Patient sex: F
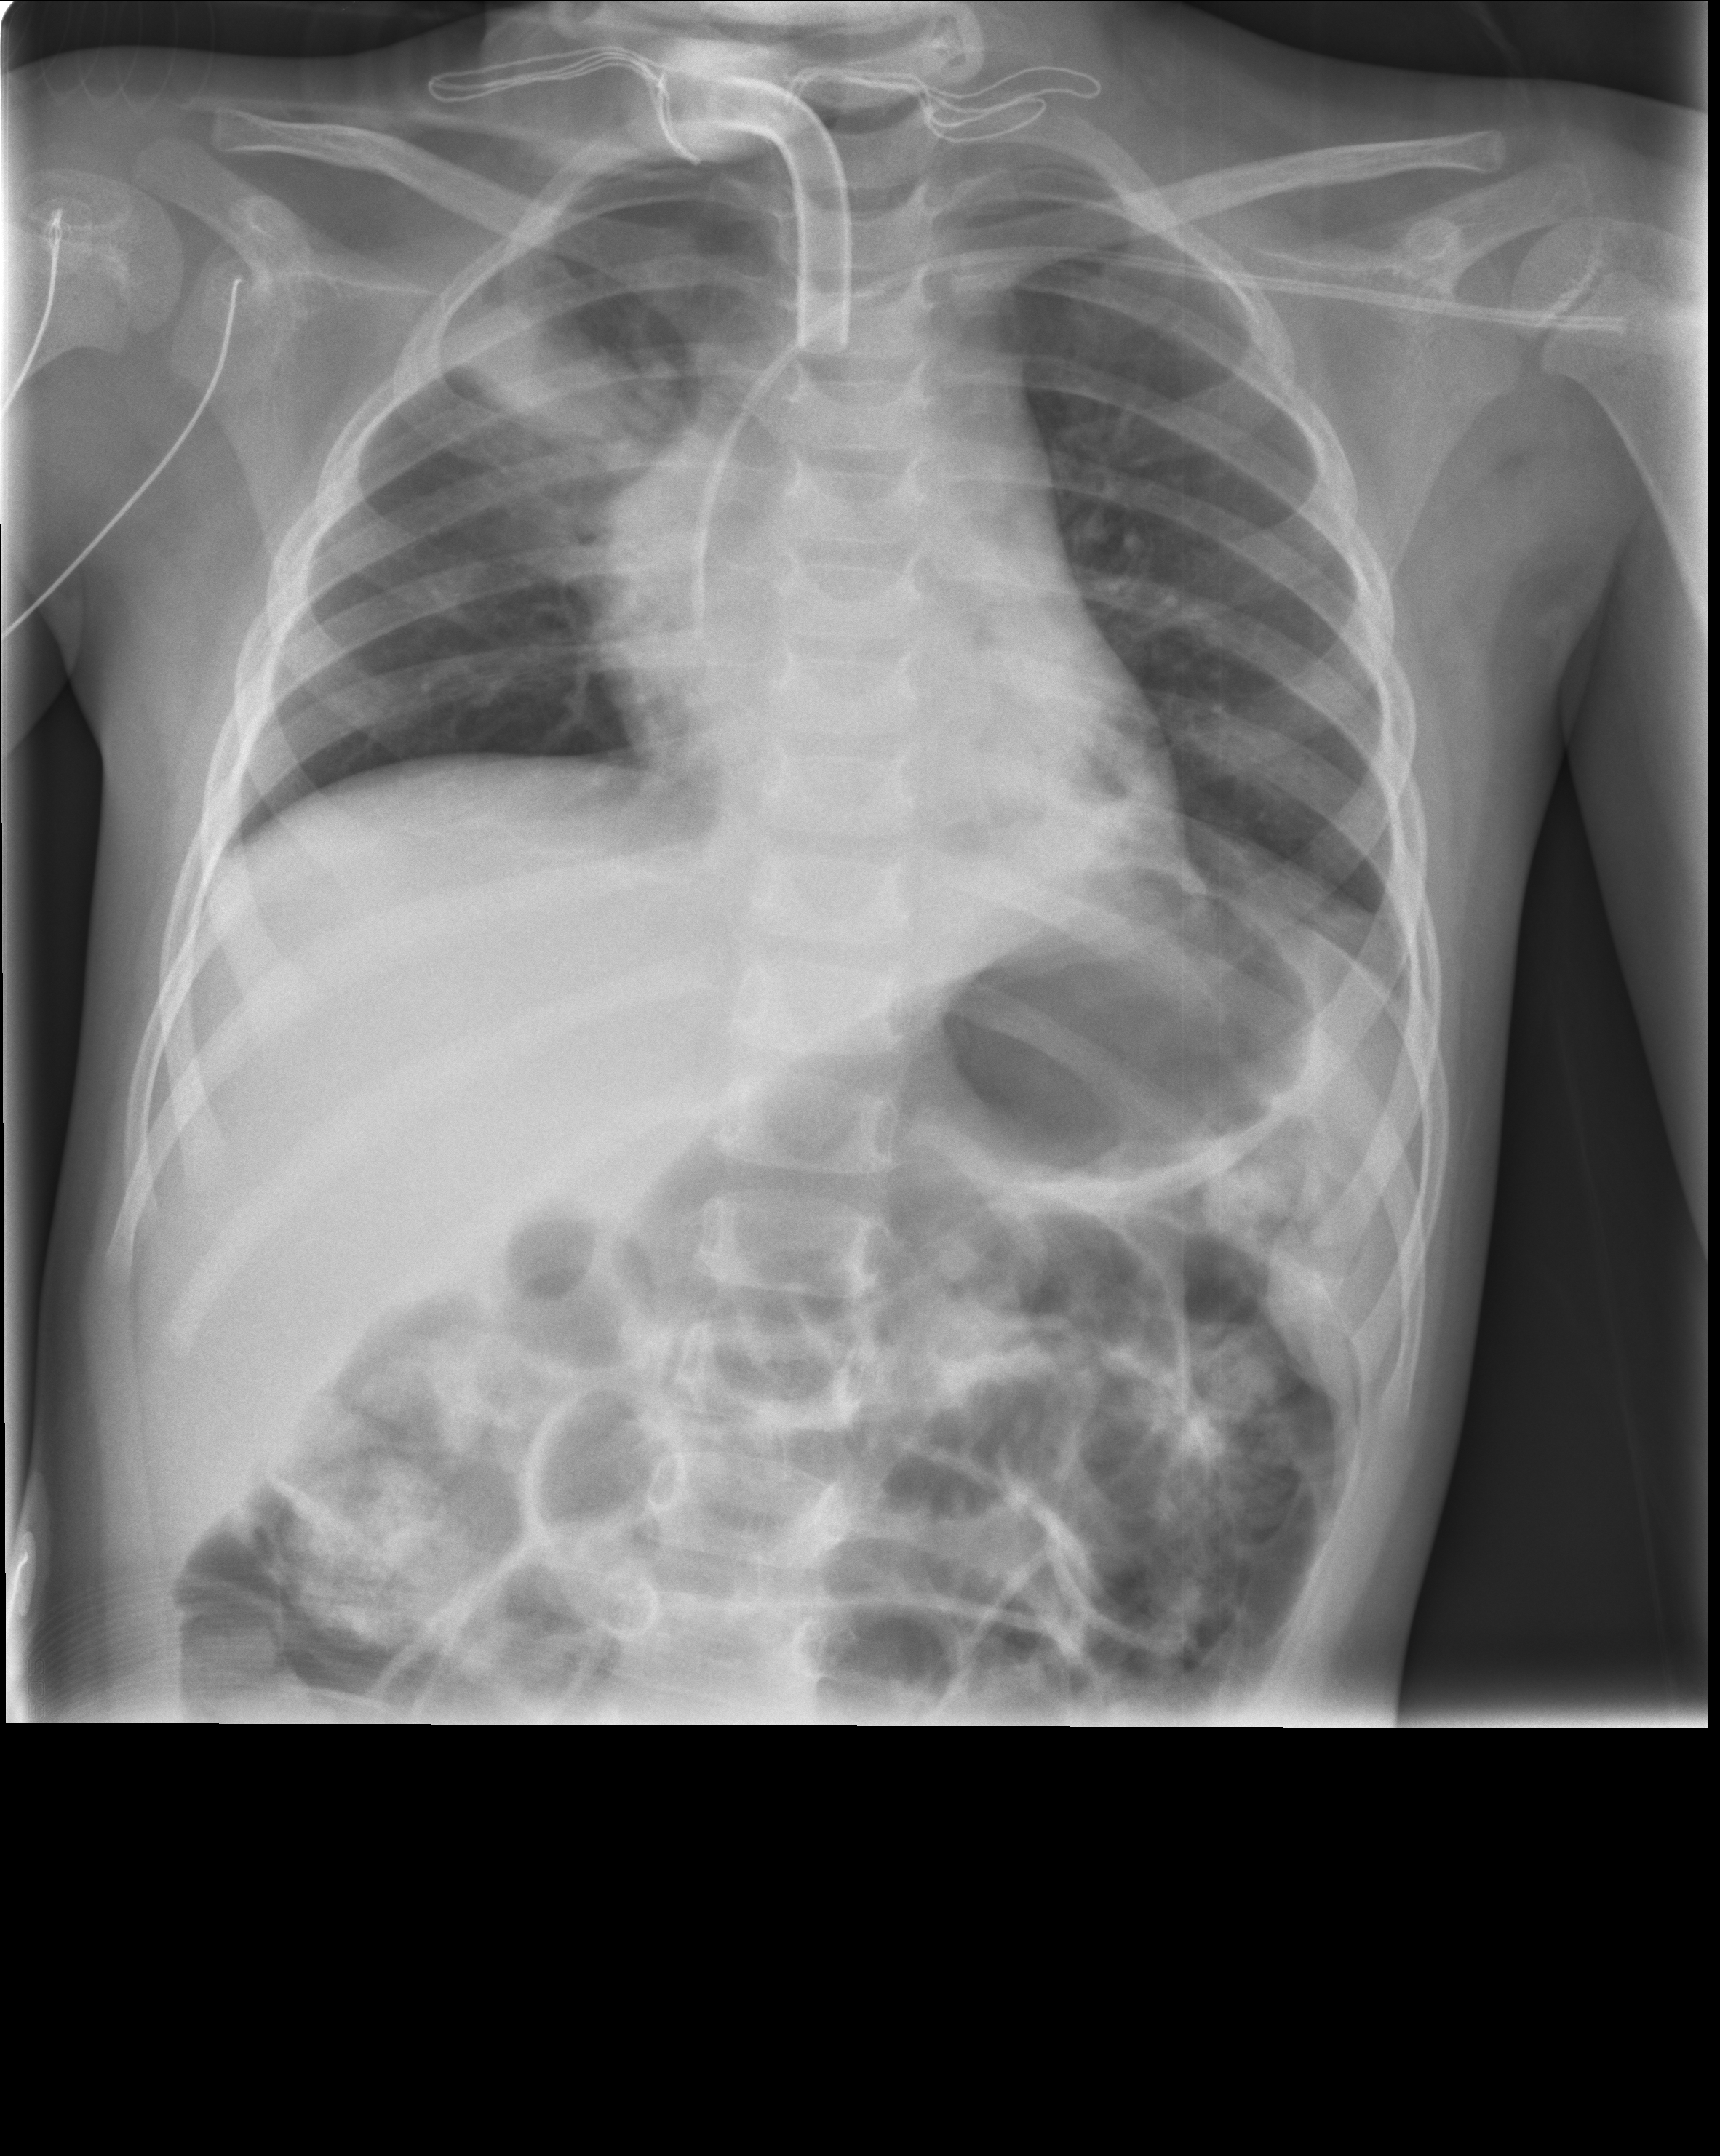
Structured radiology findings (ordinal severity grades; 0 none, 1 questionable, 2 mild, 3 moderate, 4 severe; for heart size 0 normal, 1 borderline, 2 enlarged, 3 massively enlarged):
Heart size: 0
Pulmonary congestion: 0
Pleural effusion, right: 0
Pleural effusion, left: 0
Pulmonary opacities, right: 2
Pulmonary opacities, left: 0
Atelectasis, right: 2
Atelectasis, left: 0